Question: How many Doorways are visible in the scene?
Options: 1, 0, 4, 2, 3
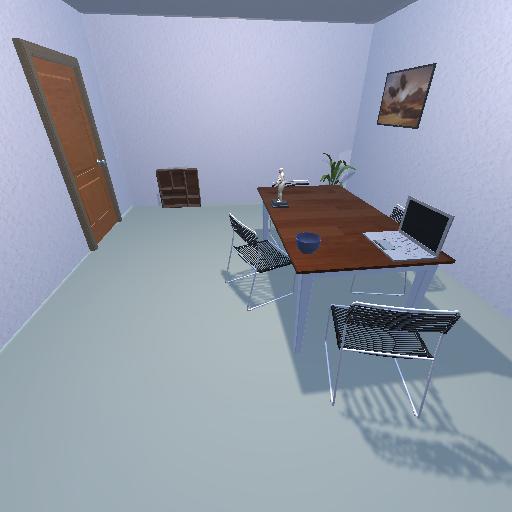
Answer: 1